Question: I am making an heatmap using R and the function 'levelplot()' from lattice.
The commands I am using are:
'''
data<-read.table("data_corr", header=T)
library(gplots)
library(lattice)
z<-cor(data)
levelplot(z)
'''
and I get a figure like this

Three things:
(a) Row labels are smudged, how this can be resolved to get more clear row labels?
(b) How can I use the colours red, green and blue instead of default (pink, white and blue)?
(c) Is it possible to tweak the scale from 0.90 to 1 instead of 0.84?
Solutions in python are also welcomed, in that case I have a correlation file of 90*90 (row * column), say filename is z.txt.
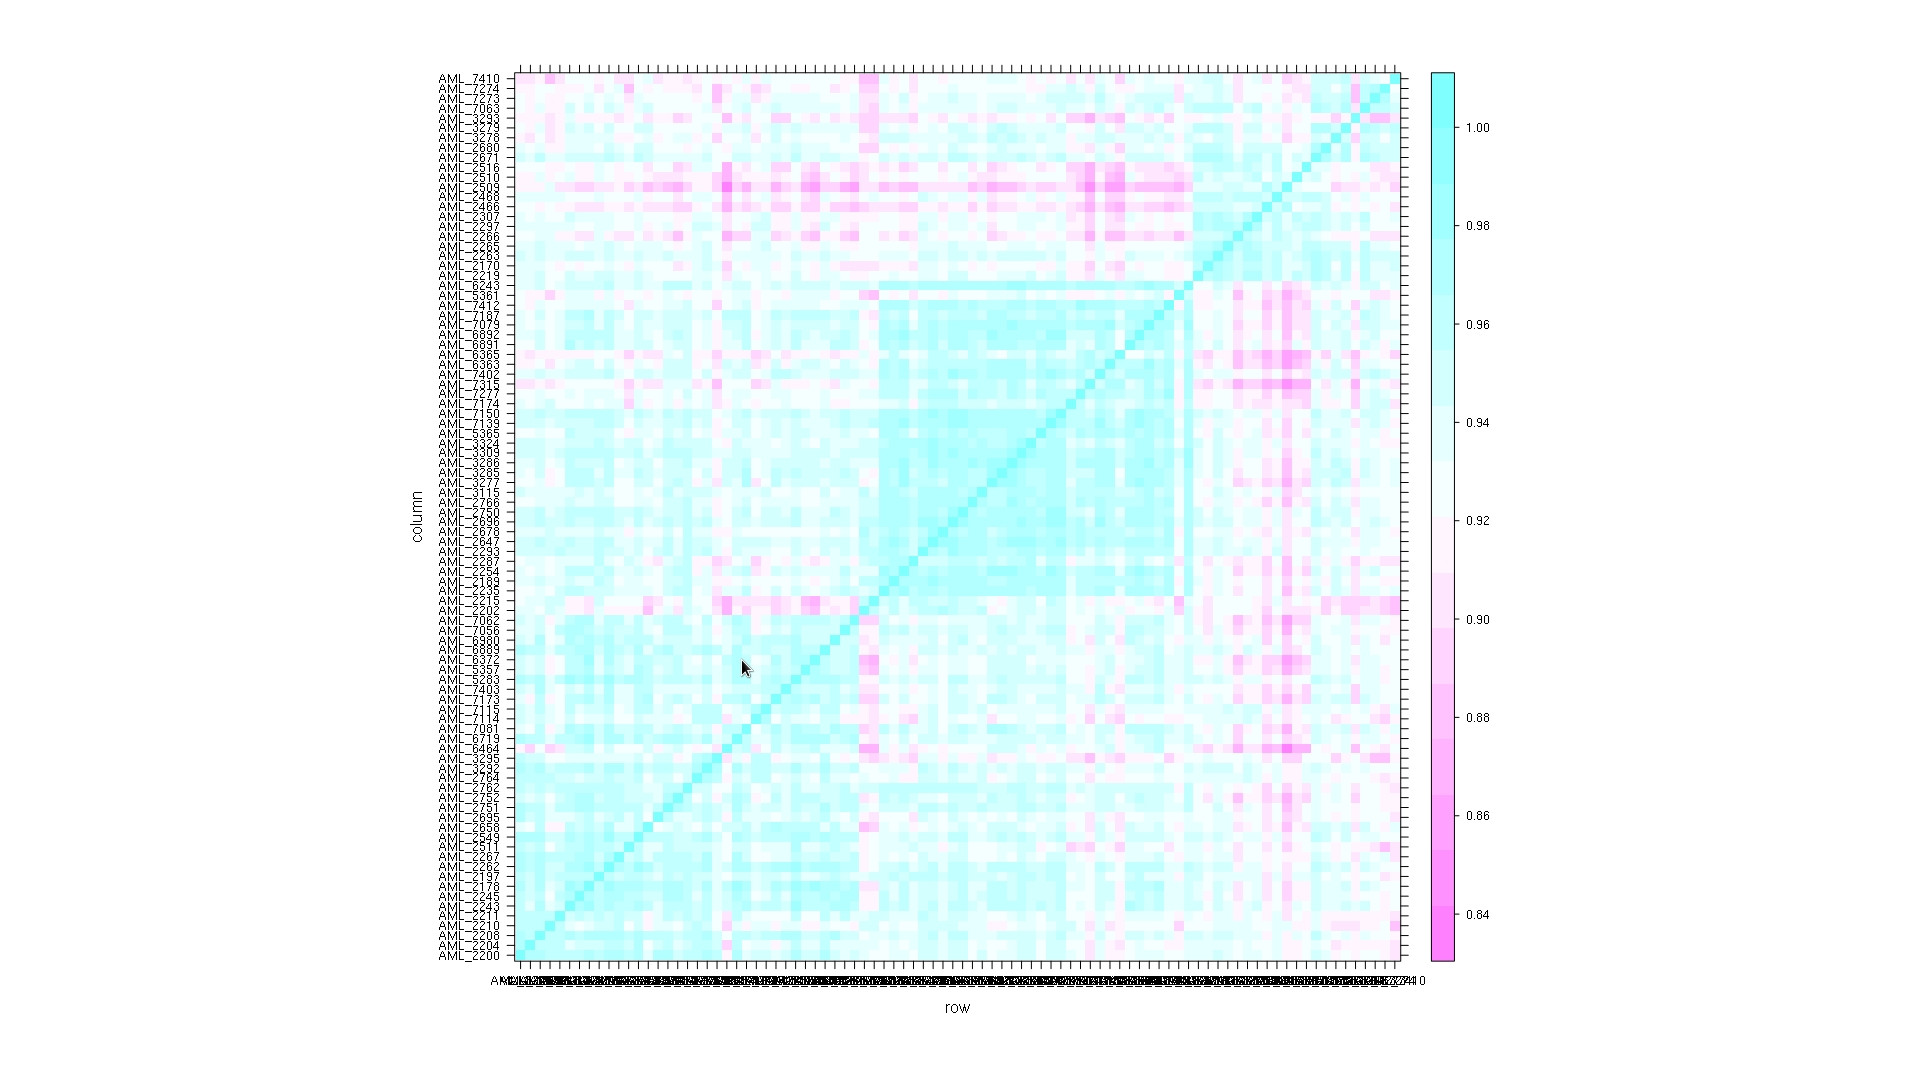
Answer: In python's 'matplotlib', the answers to your questions are:
(a) Plot with the 'imshow' option 'interpolation="nearest"'
(b) Colormaps can be chosen in the 'imshow' option 'cmap=cm.jet' for example. <URL>.
(c) To scale, I'm assuming you want to only show values in the threshold and have the colorbar map accordingly. Use 'imshow' option 'vmax' and 'vmin'.
Here is a minimal working example:
'''
import numpy as np
import pylab as plt
# Create random matrix, save it to a text file
N = 90
A = np.random.random((N,N))
np.fill_diagonal(A,.95)
np.savetxt("z.txt",A)
# Load the data
A = np.loadtxt("z.txt")
# Apply a mask so values below .9 don't show
A[A<.9] = None
# Scale the values from .9 to 1.0 using vmin,vmax
plt.imshow(A, interpolation='nearest', vmin=.9,vmax=1.0,cmap=plt.cm.jet)
plt.colorbar()
plt.show()
'''